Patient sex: M
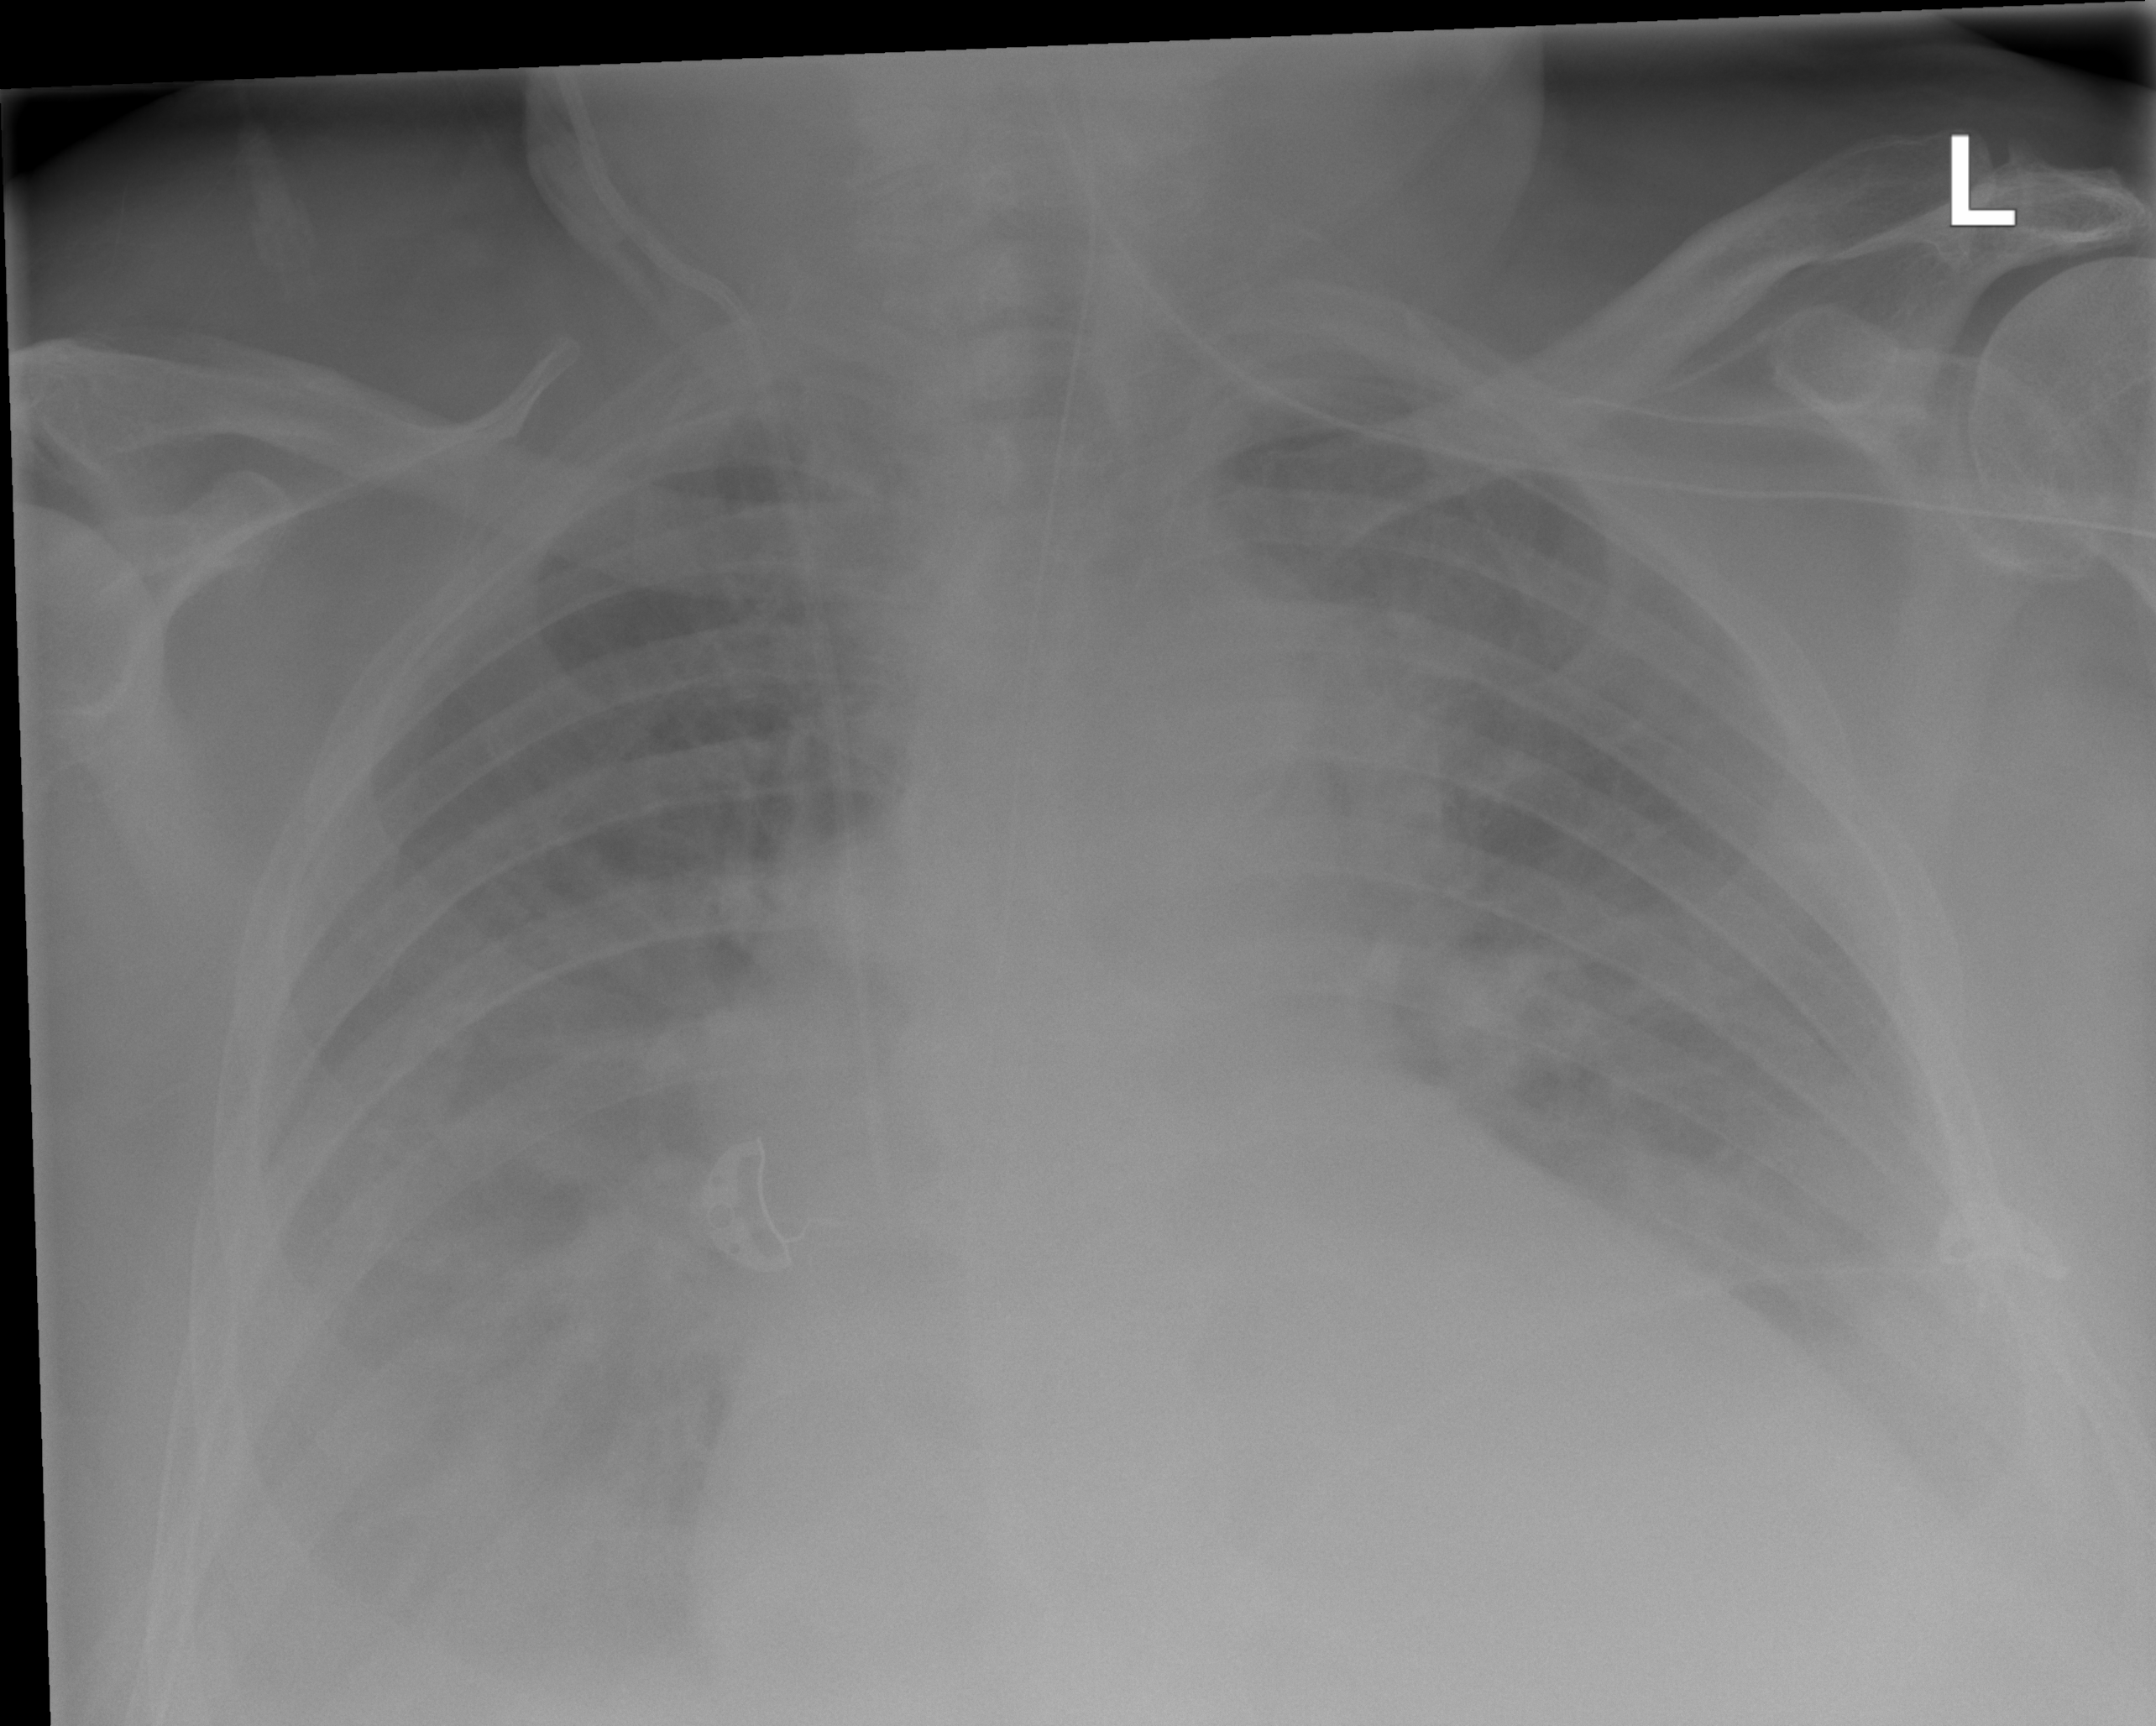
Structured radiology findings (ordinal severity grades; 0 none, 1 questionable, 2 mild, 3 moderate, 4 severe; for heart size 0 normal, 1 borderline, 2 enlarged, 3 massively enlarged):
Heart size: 2
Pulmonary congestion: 2
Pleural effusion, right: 2
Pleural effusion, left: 2
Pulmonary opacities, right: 2
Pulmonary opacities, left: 1
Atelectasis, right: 2
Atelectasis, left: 2